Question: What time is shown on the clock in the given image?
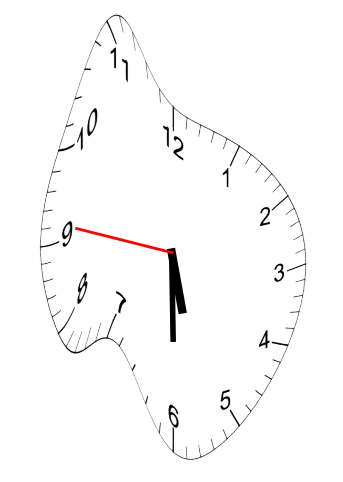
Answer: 05:29:46